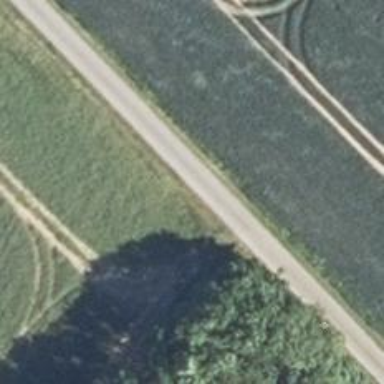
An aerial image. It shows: Well-maintained track road of grade 1.